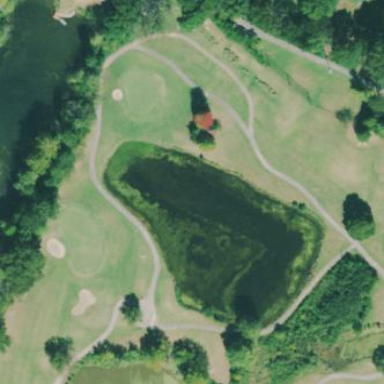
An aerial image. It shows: Water hazard on golf course. The hazard is natural water feature.